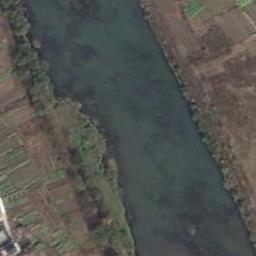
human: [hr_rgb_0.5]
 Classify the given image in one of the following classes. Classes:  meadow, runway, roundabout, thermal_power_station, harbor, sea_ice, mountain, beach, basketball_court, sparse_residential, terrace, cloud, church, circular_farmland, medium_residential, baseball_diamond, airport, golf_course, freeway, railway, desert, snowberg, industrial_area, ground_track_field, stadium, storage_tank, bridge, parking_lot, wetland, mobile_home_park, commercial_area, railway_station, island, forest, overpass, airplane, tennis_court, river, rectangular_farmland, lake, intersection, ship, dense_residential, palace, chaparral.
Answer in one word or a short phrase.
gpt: river